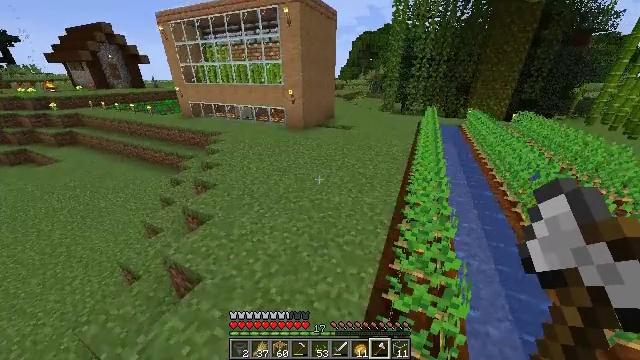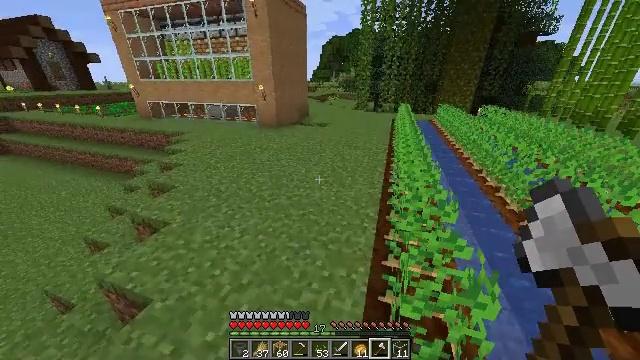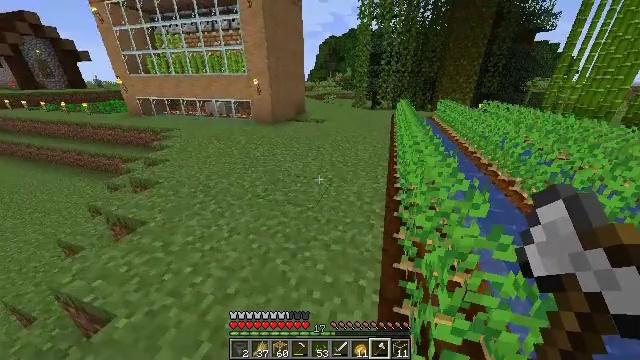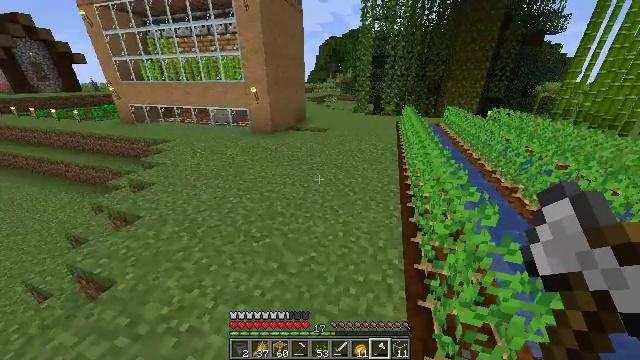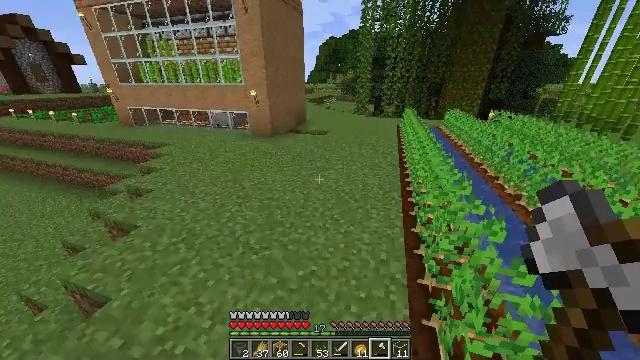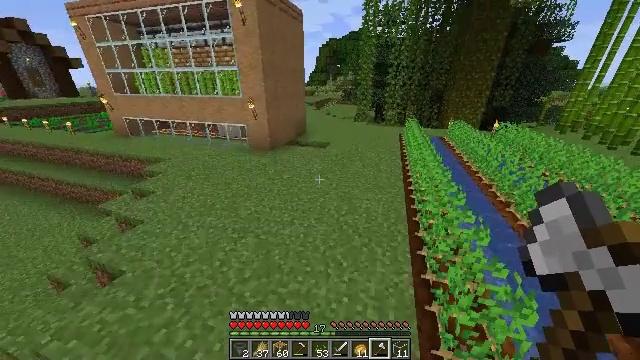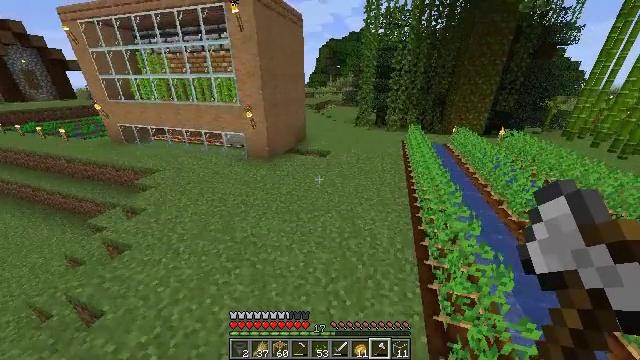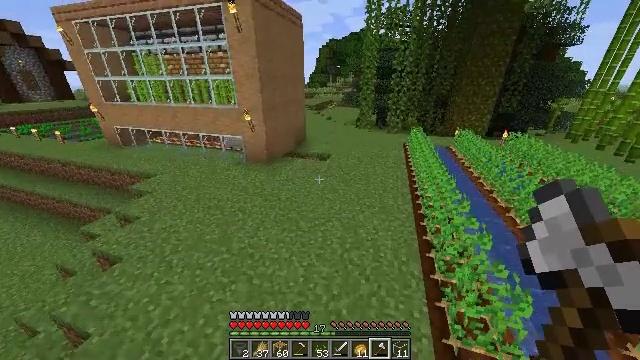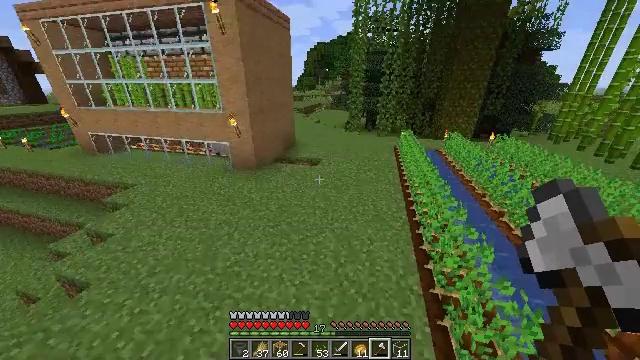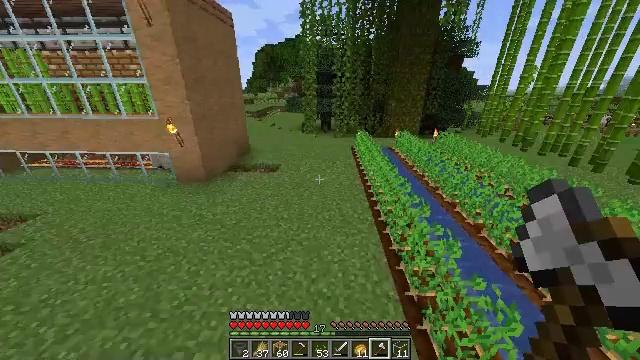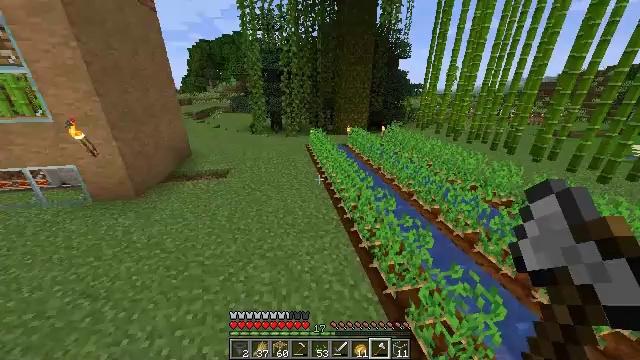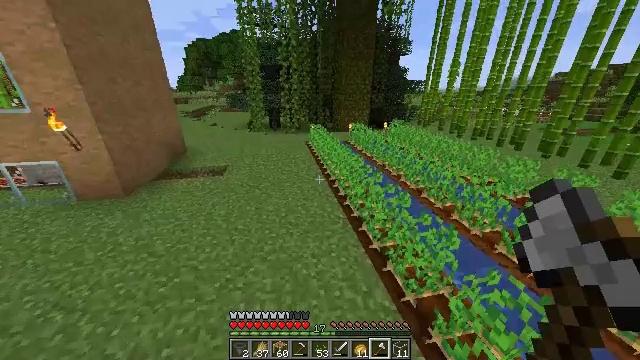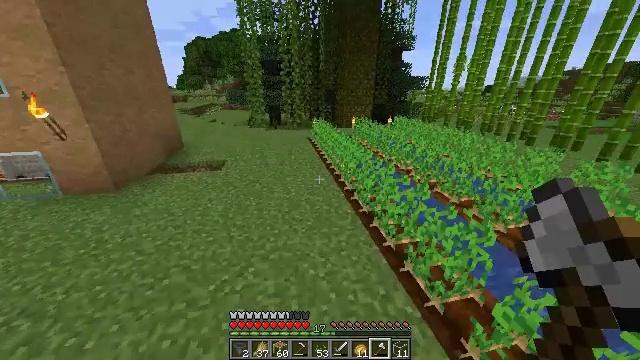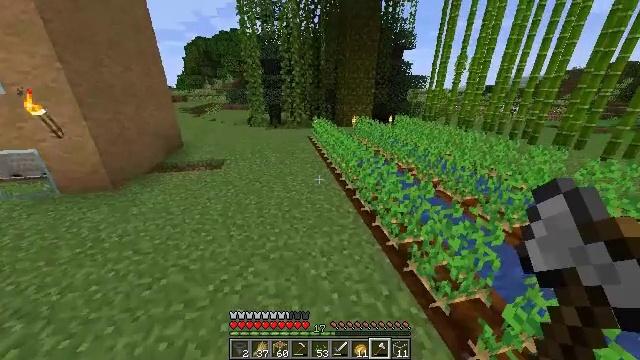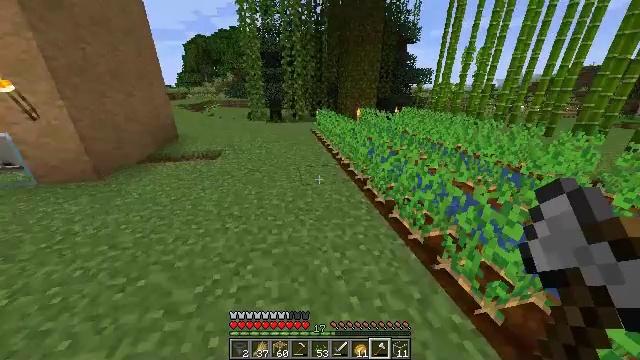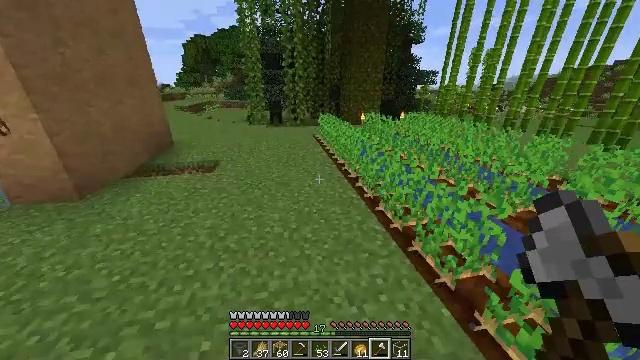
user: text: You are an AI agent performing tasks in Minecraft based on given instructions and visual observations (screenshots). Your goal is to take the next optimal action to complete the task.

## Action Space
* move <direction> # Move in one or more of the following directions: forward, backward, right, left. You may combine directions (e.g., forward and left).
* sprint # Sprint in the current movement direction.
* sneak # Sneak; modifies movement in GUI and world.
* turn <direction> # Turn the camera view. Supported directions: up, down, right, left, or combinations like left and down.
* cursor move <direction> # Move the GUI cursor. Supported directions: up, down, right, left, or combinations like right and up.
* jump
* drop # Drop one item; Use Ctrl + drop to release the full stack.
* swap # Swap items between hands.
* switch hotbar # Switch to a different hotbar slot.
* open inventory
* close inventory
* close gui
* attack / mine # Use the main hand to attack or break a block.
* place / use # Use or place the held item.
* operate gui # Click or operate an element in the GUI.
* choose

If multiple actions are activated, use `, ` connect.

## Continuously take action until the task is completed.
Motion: motion action
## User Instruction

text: Harvest the oxeye daisy.
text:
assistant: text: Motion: move forward, sprint, turn right, jump
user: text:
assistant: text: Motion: move forward, sprint, jump
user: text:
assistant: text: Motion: move forward, jump
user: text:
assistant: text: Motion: move forward, jump
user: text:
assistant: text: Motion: move forward, jump
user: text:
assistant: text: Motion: move forward, jump
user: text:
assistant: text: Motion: move forward, sprint, jump
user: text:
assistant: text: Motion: move forward, sprint, turn right, jump
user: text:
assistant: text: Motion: move forward, sprint, turn right, jump
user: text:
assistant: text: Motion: move forward, sprint, turn right, jump
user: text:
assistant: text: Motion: move forward, jump
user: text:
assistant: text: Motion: move forward, jump
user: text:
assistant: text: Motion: move forward, jump
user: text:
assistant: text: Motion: move forward, jump
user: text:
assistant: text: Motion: move forward, sprint, jump
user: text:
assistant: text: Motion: move forward, sprint, jump
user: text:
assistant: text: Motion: move forward, sprint, jump
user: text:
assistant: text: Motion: move forward, sprint, jump
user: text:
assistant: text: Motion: move forward, jump
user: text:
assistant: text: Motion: move forward and move right, turn left, jump
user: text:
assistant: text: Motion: move forward and move right, turn left, jump
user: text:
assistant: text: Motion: move forward and move right, turn left, jump
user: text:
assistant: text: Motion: move forward and move right, turn left, jump
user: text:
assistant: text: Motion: move forward and move right, turn left, jump
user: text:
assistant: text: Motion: move forward and move right, sprint, turn left, jump
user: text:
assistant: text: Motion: move forward, sprint, turn left and up, jump
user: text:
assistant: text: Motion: move forward, sprint, turn left and up, jump
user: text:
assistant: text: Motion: move forward, sprint, turn left and up, jump
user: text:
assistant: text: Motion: move forward, turn left and up, jump
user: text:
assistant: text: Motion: move forward, turn up, jump